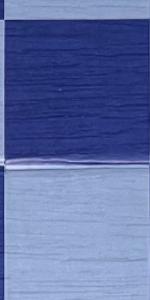
Label: Empty